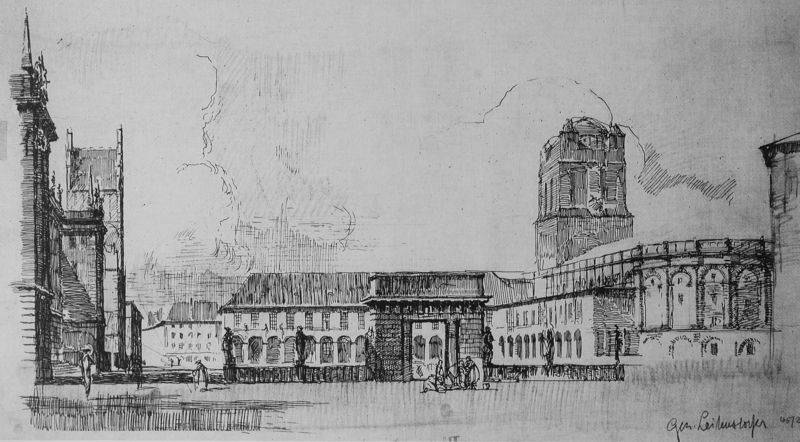
Titel: Zeichnung zum Projekt Stadthaus und Kunstausstellungsgebäude, Alter Botanischer Garten, München
Künstler: Theodor Fischer
Standort: München
Institution: Architektursammlung der Technischen Universität
Schlagwörter: himmel, mann, schatten, wasser, wolken, kirchturm, landschaft, menschen, stadt, fenster, frankreich, grau, licht, männer, schwarz, skizze, strasse, säulen, tür, weiss, zeichnung, anlage, dach, gebäude, haus, schloss, wolke, leute, alt, architektur, signatur, häuser, spiegelung, kirche, personen, brunnen, kamin, rund, turm, garten, statue, ansicht, bogen, fassade, fassaden, perspektive, türen, vedute, studie, dorf, dächer, mauer, grafik, schattierung, schattierungen, linien, hof, signiert, platz, figuren, striche, tor, bögen, eingang, tusche, ruine, berlin, burg, kloster, türme, palast, balustrade, dom, schwarzweiss, schraffur, radierung, strich, bleistift, rathaus, gemäuer, portal, tore, skulpturen, statuen, herrschaftlich, portikus, rundbögen, marktplatz, plan, triumphbogen, federzeichnung, bauplan, strichzeichnung, skizz, innenstadt, häsuer, blenbögen, schlosshof, architeckt, markzplatz